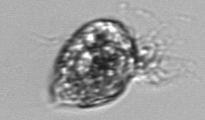
Label: Strombidium_morphotype1